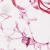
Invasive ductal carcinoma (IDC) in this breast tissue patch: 0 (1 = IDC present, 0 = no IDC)